Interaction volume radius: 5 \u00c5
Interaction volume height: 15 \u00c5
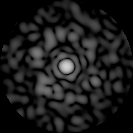
Disorder parameter: 0.8586